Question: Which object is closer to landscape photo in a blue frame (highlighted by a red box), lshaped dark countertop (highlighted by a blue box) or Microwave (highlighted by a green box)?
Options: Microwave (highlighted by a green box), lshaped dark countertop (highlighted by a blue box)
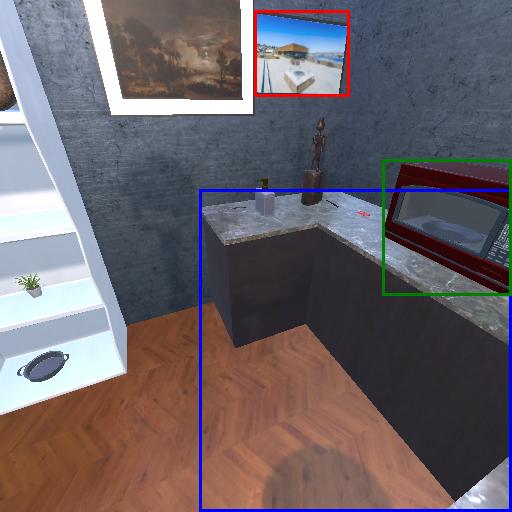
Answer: Microwave (highlighted by a green box)